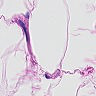
Metastatic tissue present: no